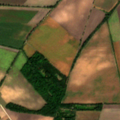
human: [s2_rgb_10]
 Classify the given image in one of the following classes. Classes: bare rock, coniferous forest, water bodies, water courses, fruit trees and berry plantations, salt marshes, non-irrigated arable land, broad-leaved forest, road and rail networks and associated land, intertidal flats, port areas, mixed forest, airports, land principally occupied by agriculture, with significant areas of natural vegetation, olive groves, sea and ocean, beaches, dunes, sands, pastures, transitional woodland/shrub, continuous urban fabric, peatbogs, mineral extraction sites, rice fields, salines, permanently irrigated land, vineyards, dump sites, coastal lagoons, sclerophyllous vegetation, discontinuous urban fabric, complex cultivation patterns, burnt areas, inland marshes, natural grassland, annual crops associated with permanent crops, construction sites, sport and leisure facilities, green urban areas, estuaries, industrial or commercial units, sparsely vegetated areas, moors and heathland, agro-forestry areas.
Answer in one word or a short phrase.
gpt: non-irrigated arable land, land principally occupied by agriculture, with significant areas of natural vegetation